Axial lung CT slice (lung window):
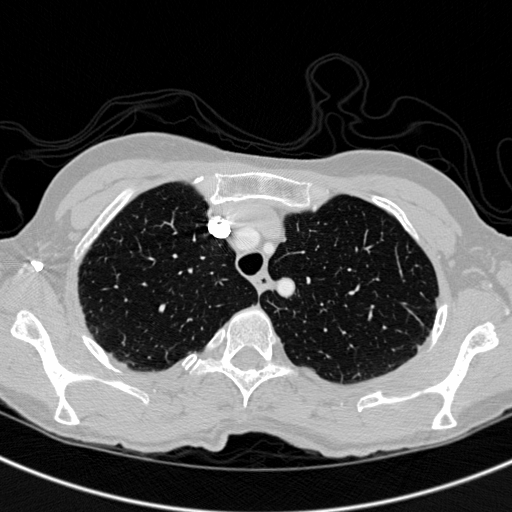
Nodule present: no